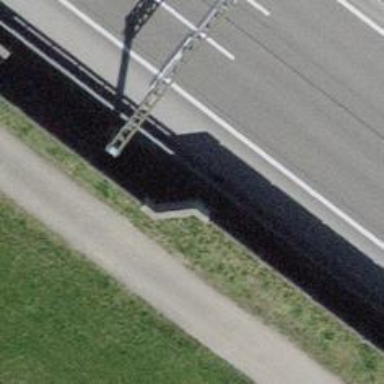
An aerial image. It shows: Noise barrier wall.